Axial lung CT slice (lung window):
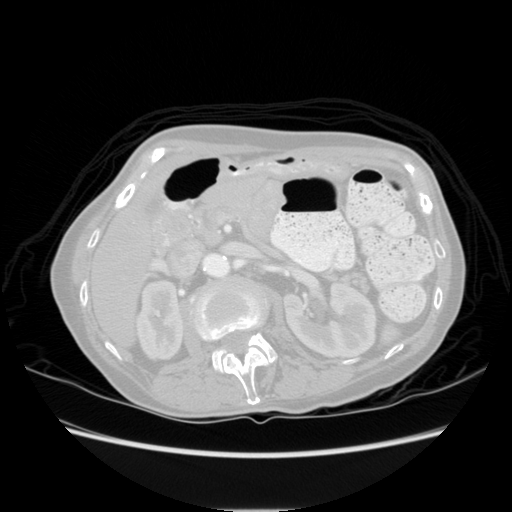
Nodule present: no